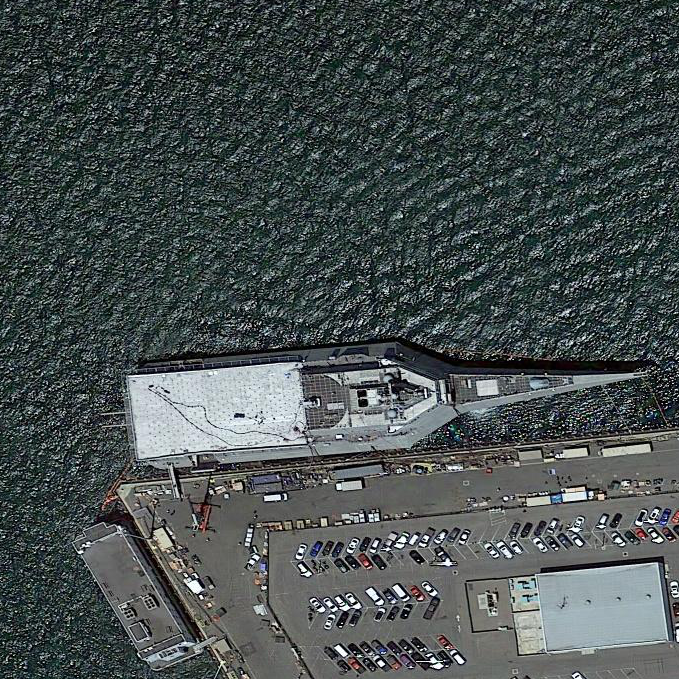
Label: Independence-class_combat_ship